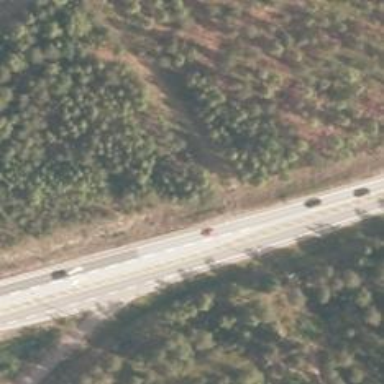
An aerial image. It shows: Trunk highway.